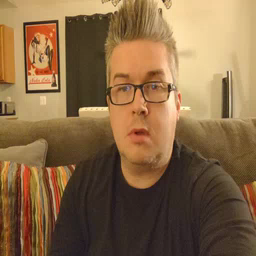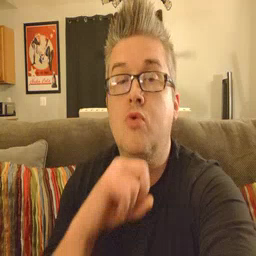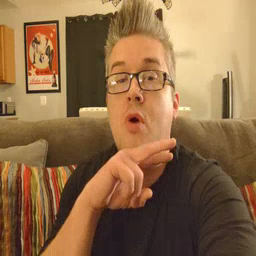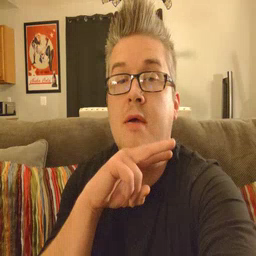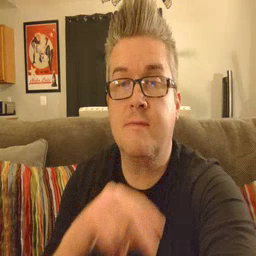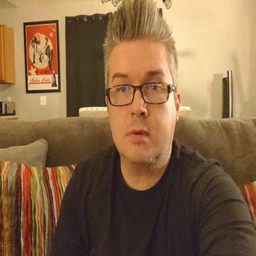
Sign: frog